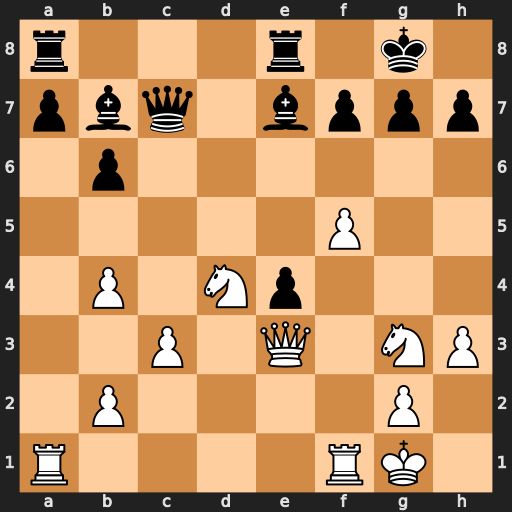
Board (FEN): r3r1k1/pbq1bppp/1p6/5P2/1P1Np3/2P1Q1NP/1P4P1/R4RK1
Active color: w
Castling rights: -
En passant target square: -
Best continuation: f6 Bxf6 Rxf6